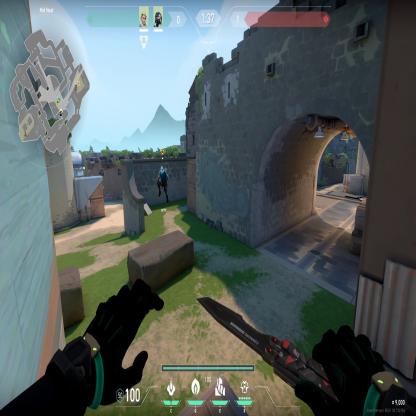
Label: teammate